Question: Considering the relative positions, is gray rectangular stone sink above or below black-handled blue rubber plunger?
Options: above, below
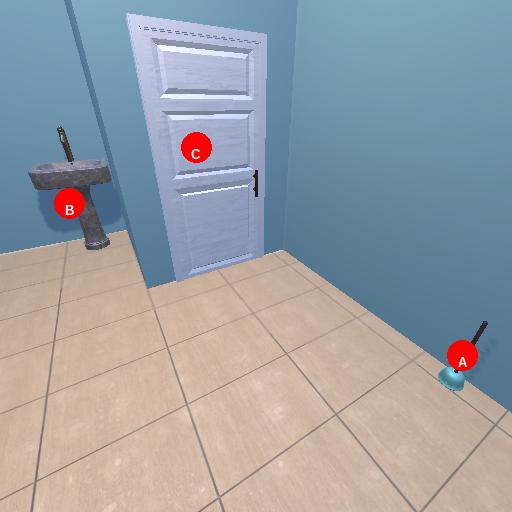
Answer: above